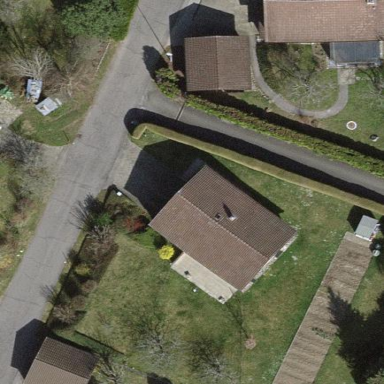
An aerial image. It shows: Simple and straightforward house.